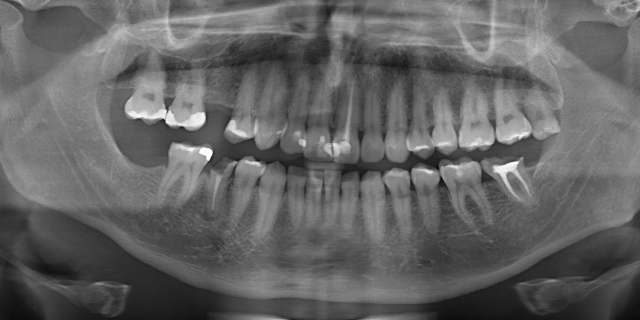
adult